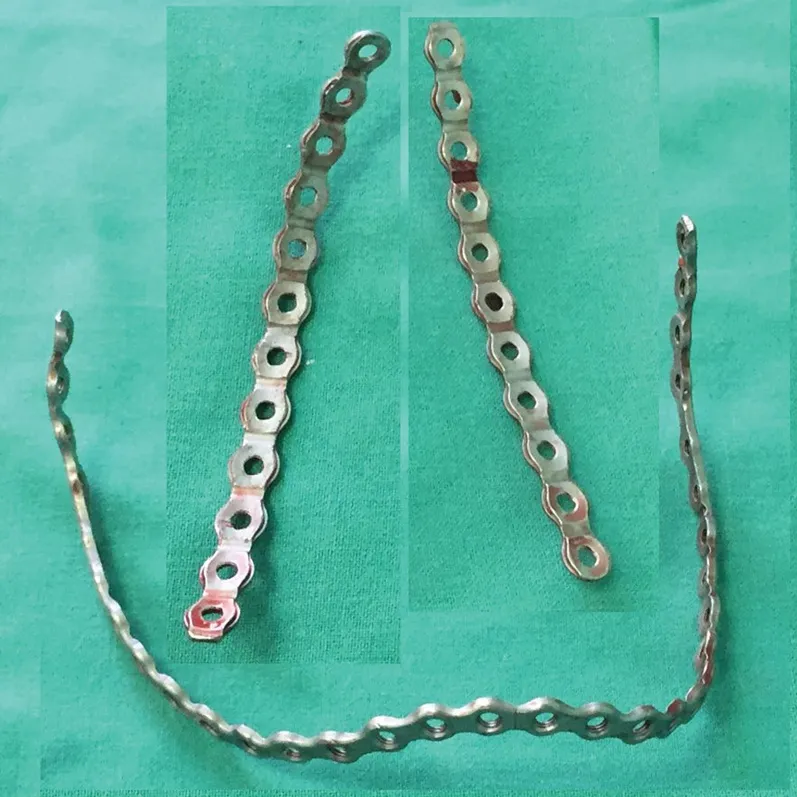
Contoured mandible locking plates used in the first operation.
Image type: medical_photograph (other_medical_photograph)